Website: apple
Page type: payment
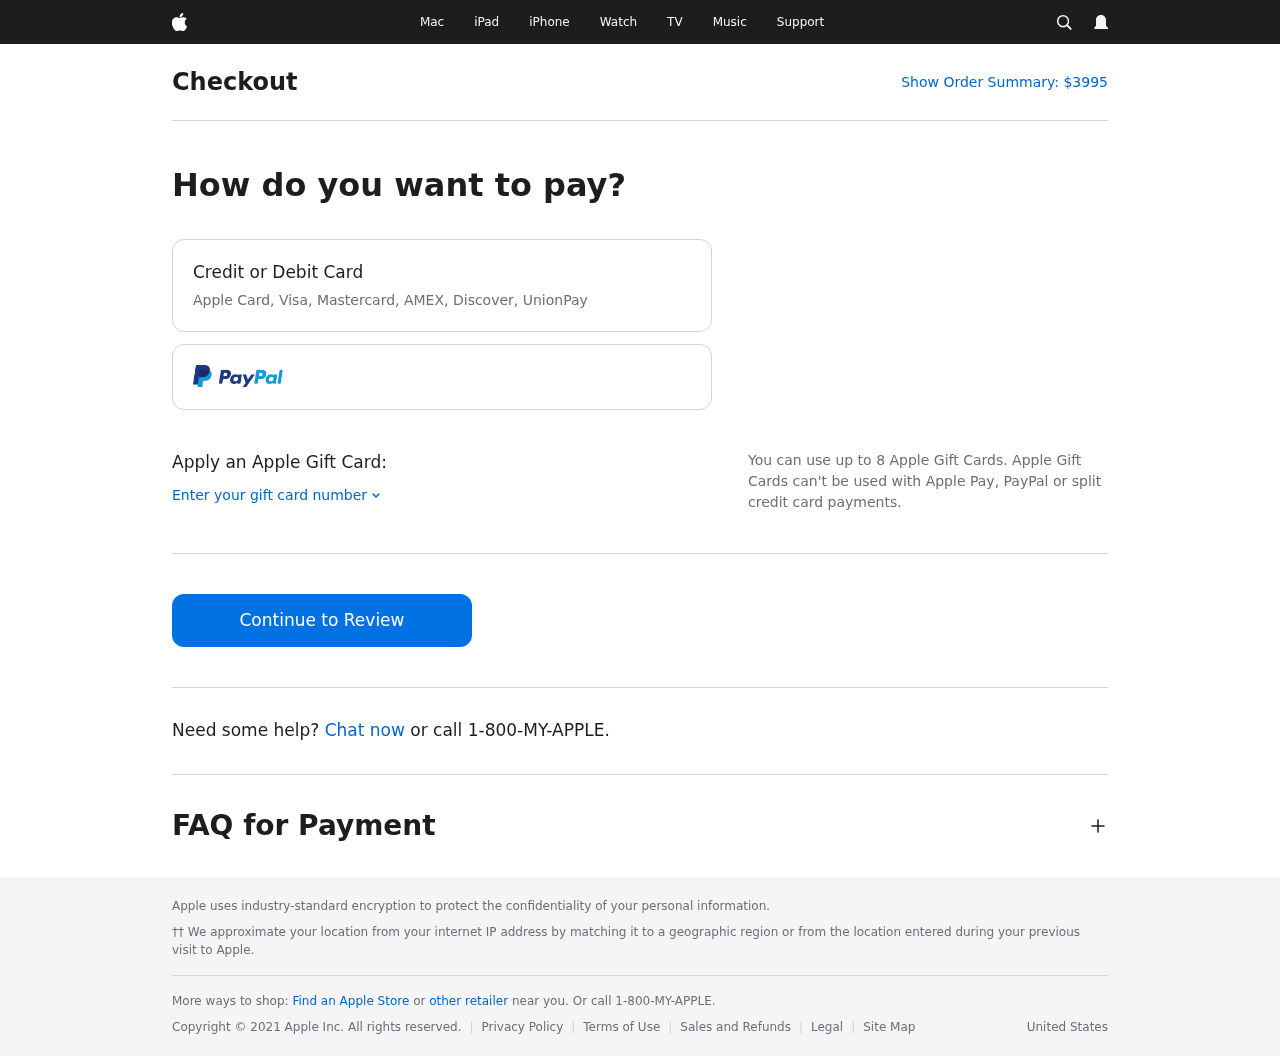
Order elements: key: ORDER_TOTAL
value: $3995